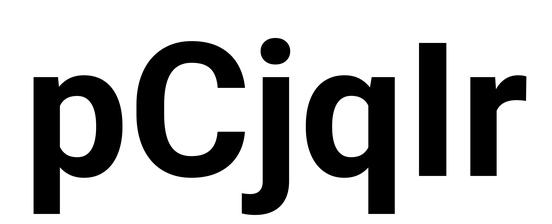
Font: Roboto_Bold